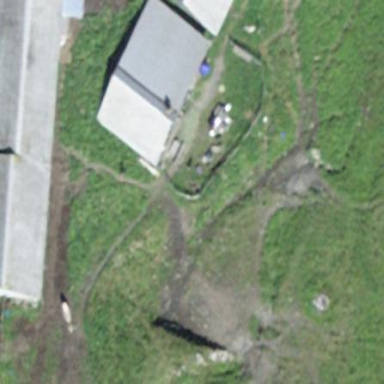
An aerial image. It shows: Isolated dwelling building.